Field crop: maize
Growth stage: 2
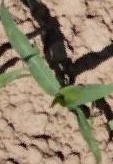
Species: maize